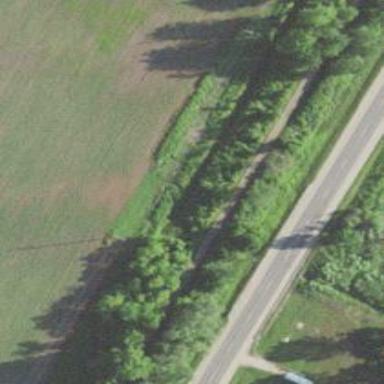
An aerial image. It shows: Abandoned railway line running parallel to cycleway. This area is suitable for Nordic skiing.